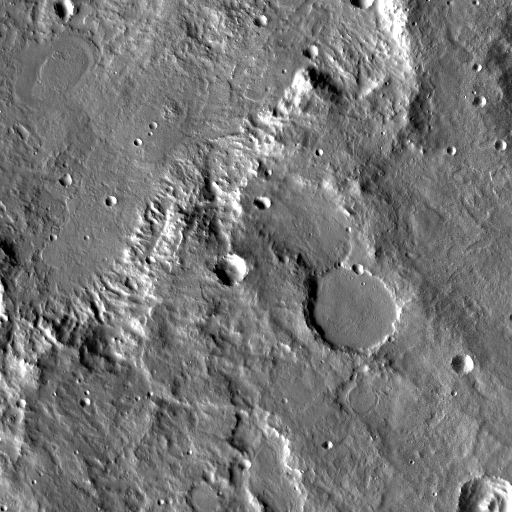
Crater classes present: Background, Other, Layered, Buried